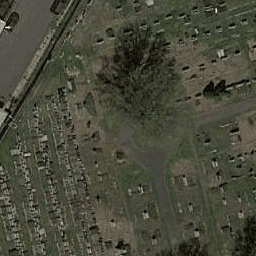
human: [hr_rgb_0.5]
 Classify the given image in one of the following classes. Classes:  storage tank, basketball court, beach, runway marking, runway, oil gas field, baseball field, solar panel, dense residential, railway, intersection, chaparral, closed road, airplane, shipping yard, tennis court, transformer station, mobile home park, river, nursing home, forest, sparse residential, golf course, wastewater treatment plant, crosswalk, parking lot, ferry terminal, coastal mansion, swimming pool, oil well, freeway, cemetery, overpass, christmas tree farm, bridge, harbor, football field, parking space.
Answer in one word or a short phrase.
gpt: cemetery